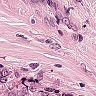
Metastatic tissue present: yes